Interaction volume radius: 10 \u00c5
Interaction volume height: 10 \u00c5
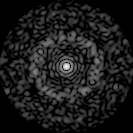
Disorder parameter: 0.825